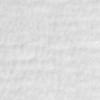
Label: no_change